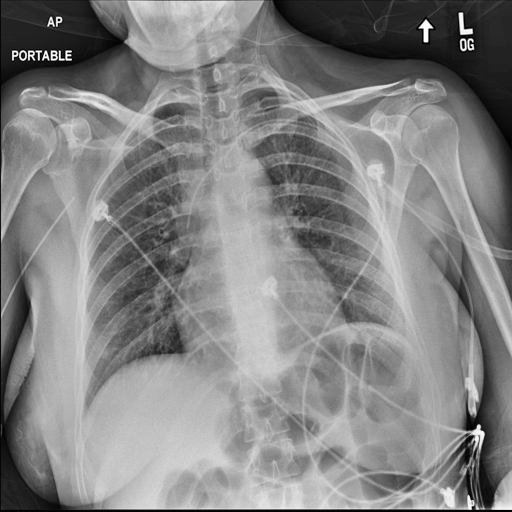
Finding: NORMAL